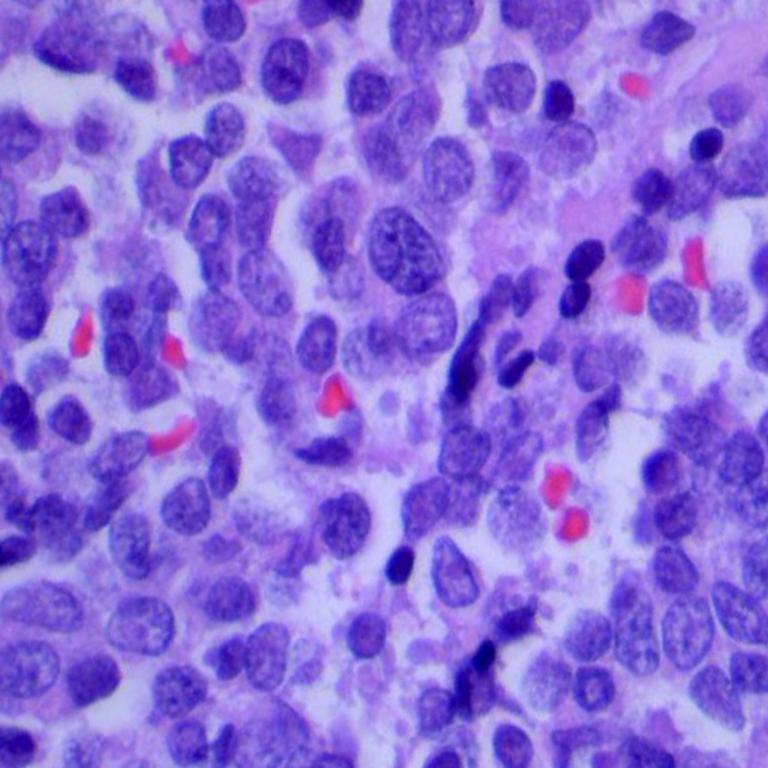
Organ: lung
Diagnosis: squamous carcinomas